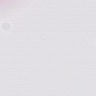
Metastatic tissue present: no